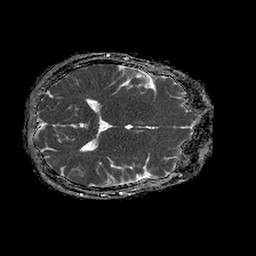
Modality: ADC
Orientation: axial
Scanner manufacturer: philips
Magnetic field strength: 1.5 T
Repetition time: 4.6 s
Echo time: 0.08631 s